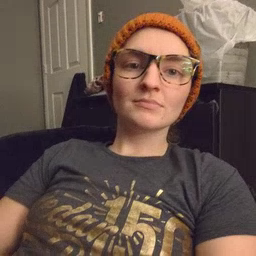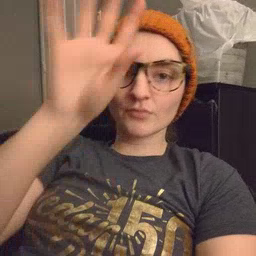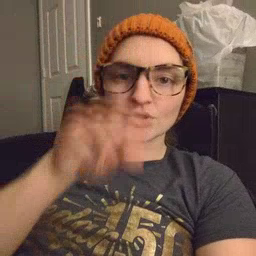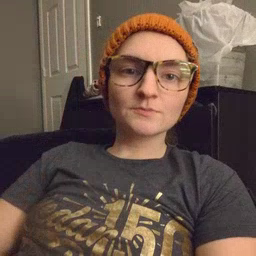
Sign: fireman